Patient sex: M
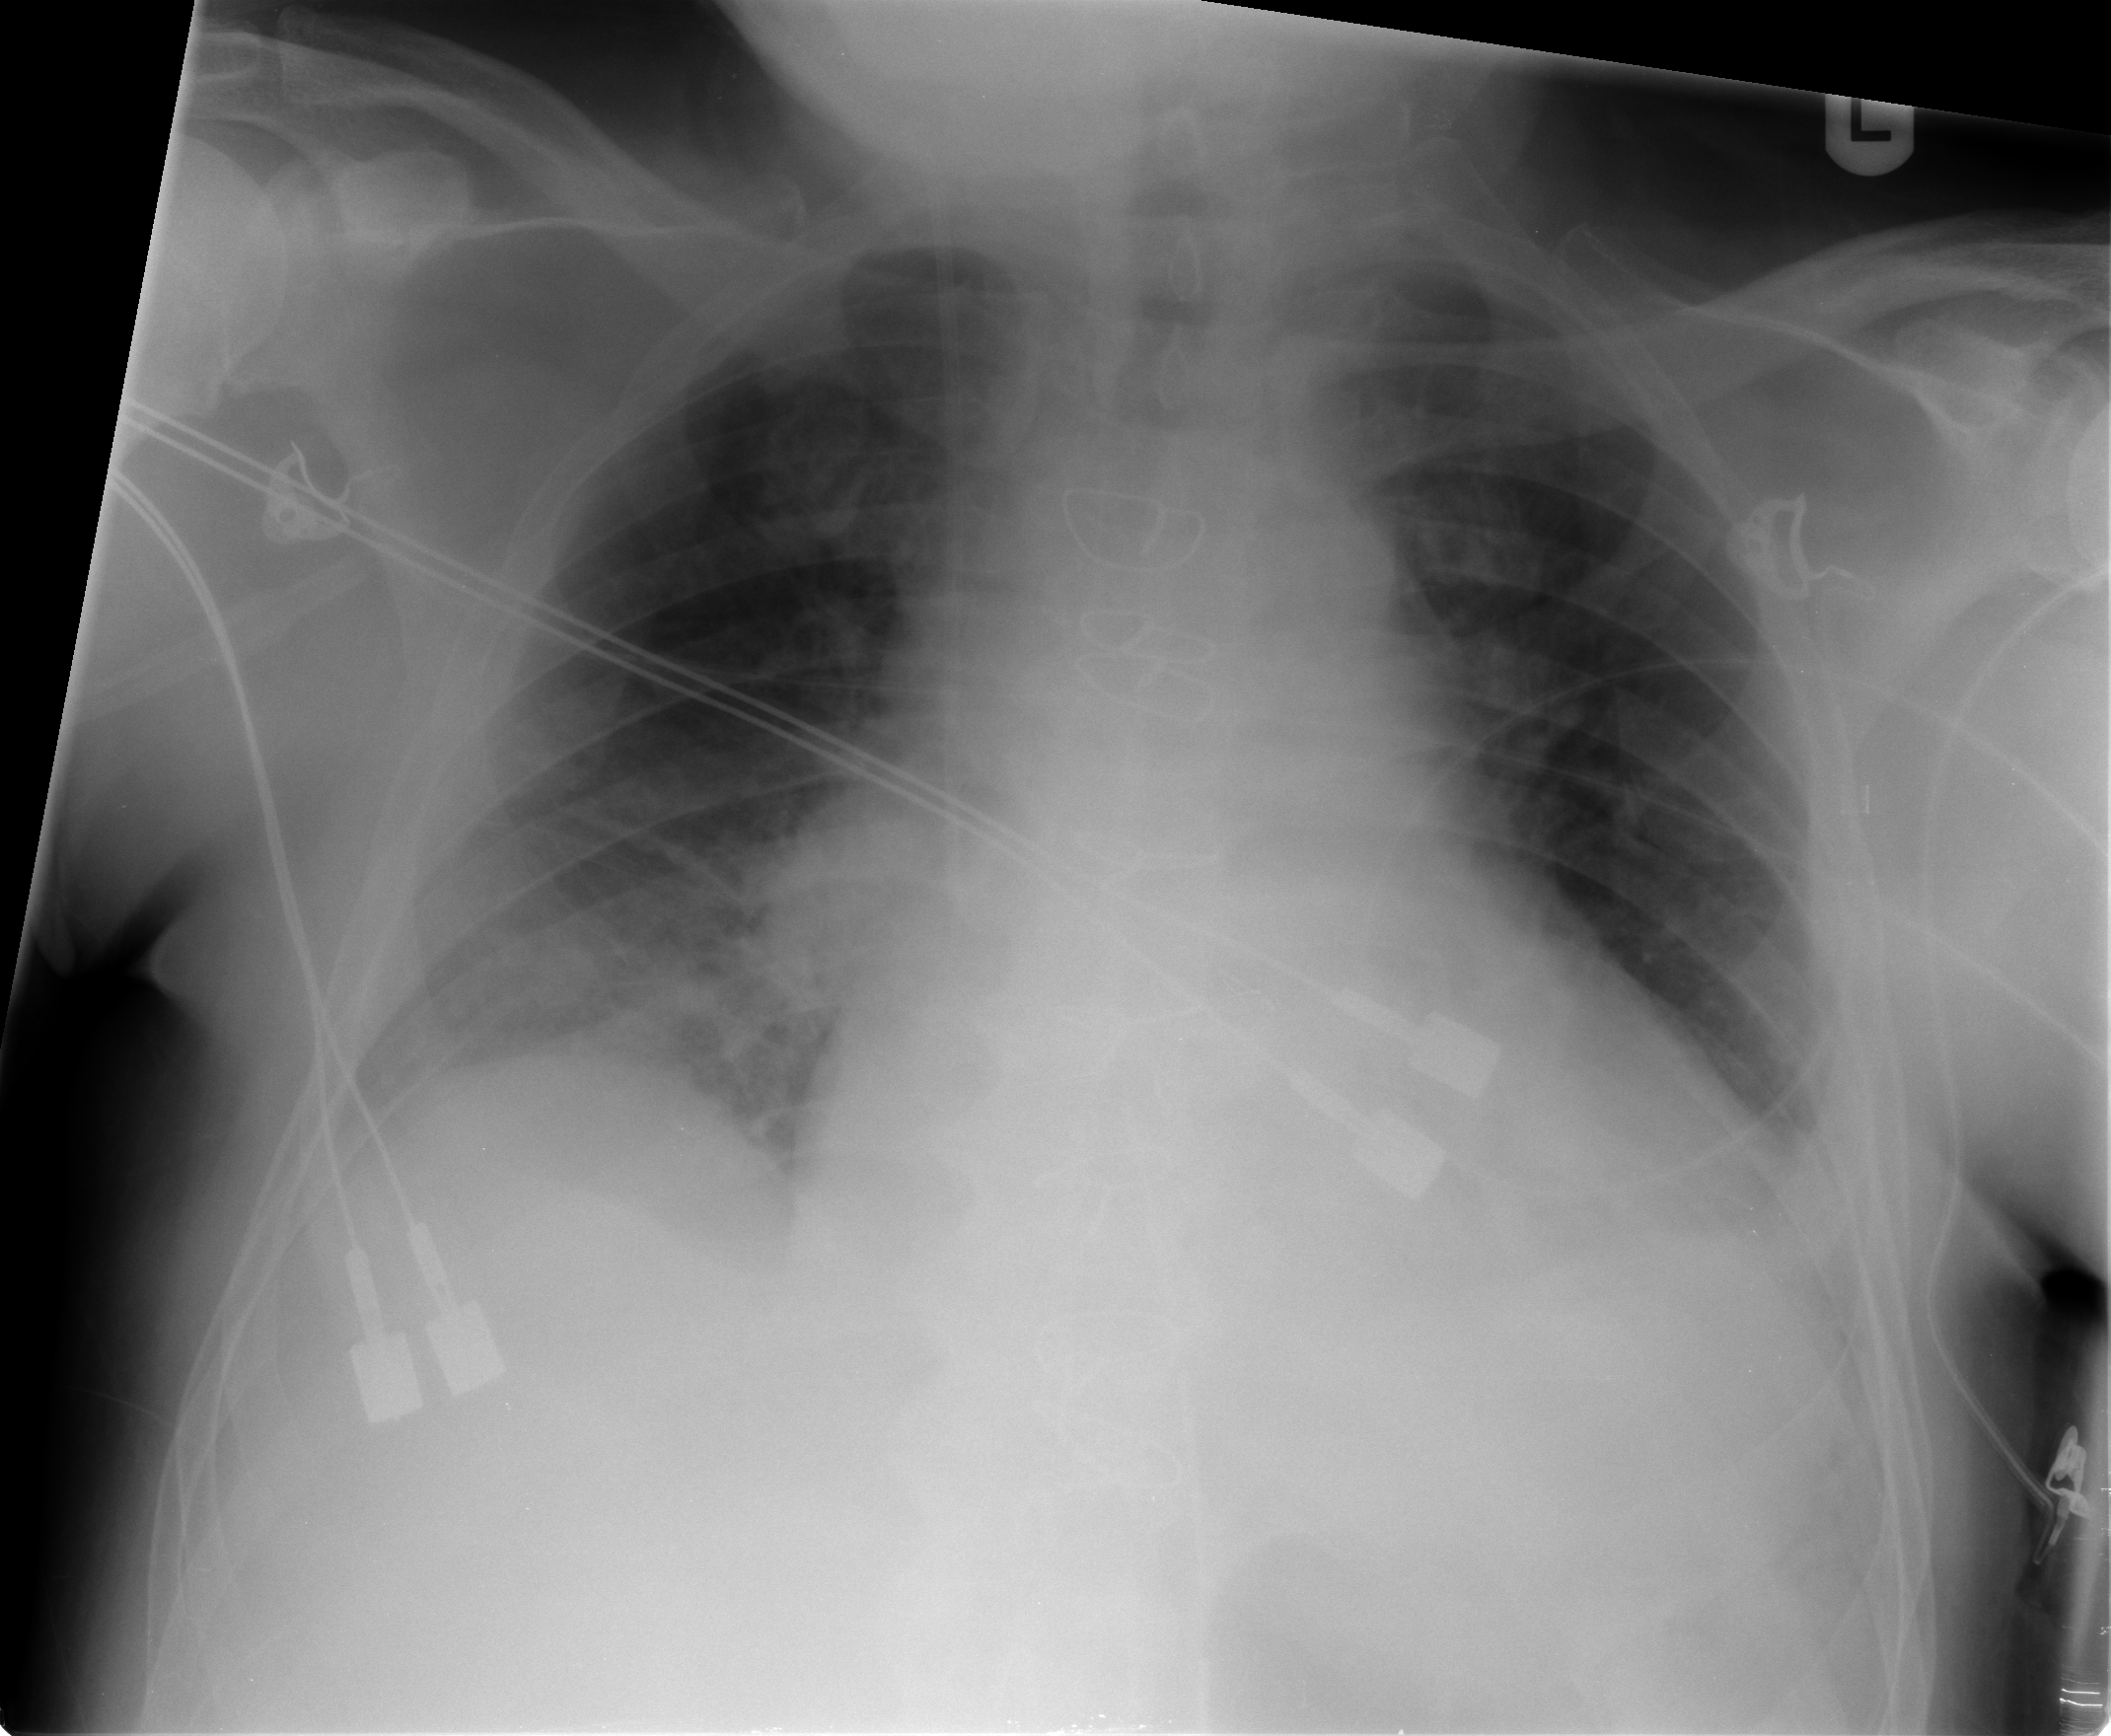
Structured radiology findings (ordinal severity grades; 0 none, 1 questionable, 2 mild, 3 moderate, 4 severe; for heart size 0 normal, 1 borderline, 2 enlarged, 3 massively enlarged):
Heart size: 2
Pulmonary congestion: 2
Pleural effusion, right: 1
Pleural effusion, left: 1
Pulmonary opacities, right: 3
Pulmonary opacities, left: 0
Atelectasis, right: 2
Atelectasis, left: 2